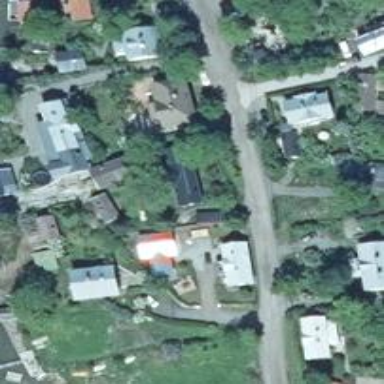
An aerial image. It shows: Residential area composed of single-family homes.